Question: I just installed the Goclipse plugin from
<URL>
And I realized that this is not the version I need, so I uninstalled it, and a restart-required window popup, and I clicked "restart now"
However, the eclipse just disappeared and did not show up again for a long time, so I started it manually, and another eclipse instance showed up soon after that.
Now, I cannot install new plugins, and it would stuck at "Installing Software - 0%" forever! (Nor can I cancel the installation. ...)

What can I do? Please, I really don't want re-installation! >_<
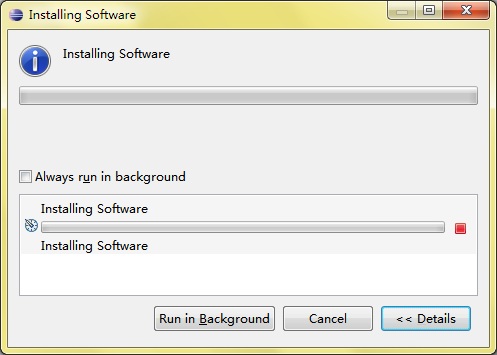
Answer: Ctrl-Alt-Delete andkill all instances of Java and Eclipse. Restart Eclipse.